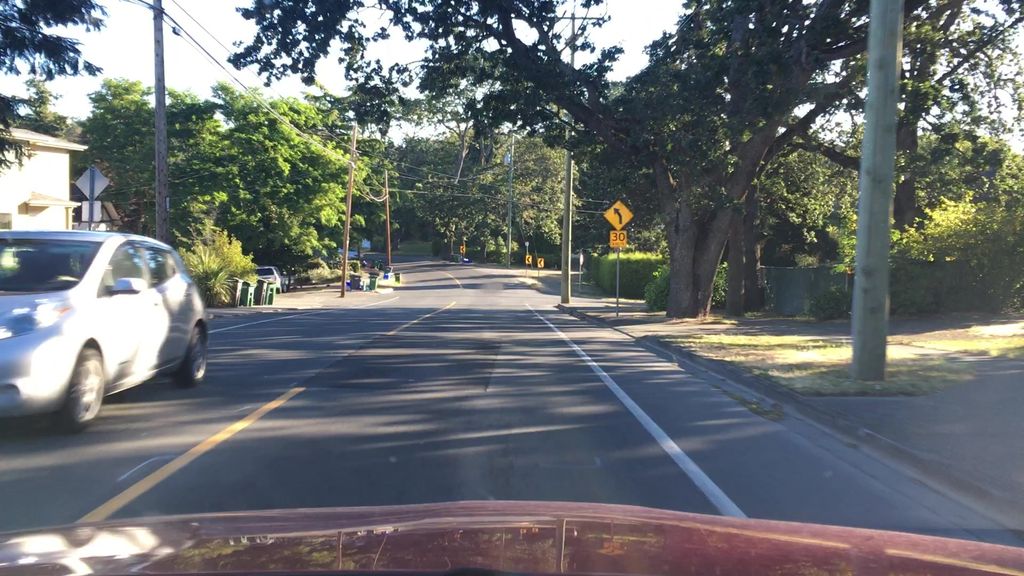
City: victoria